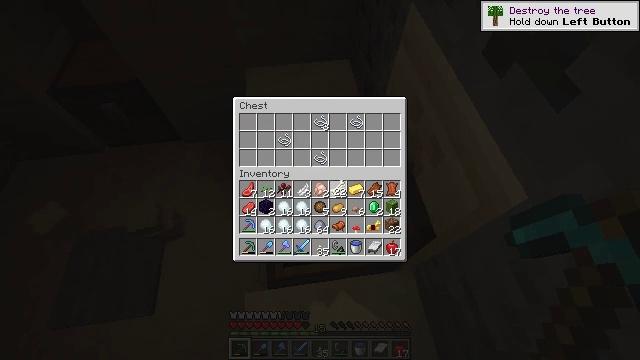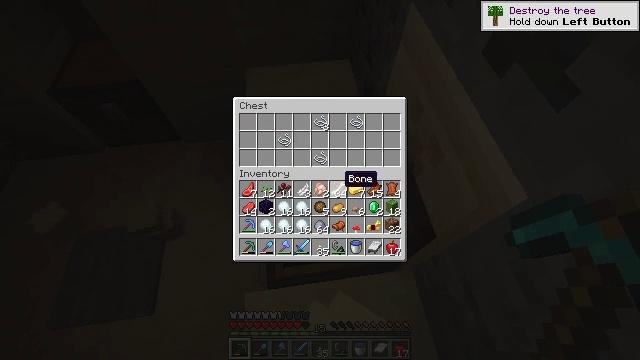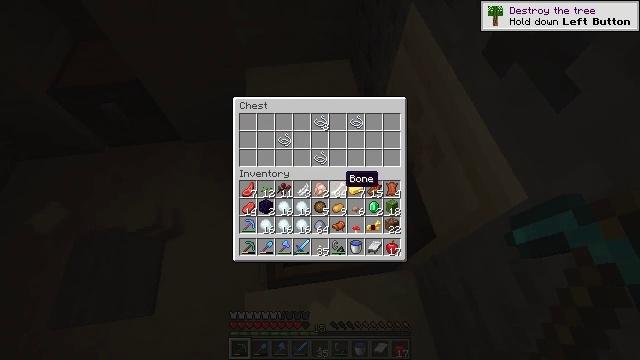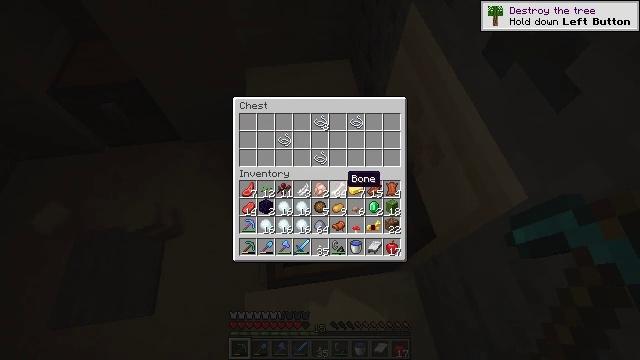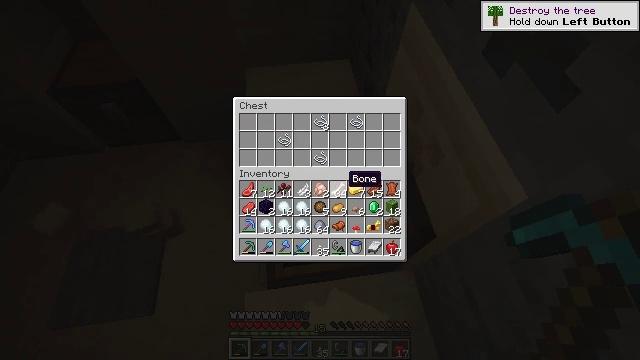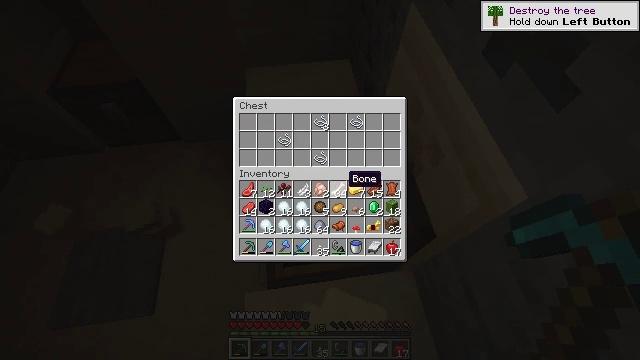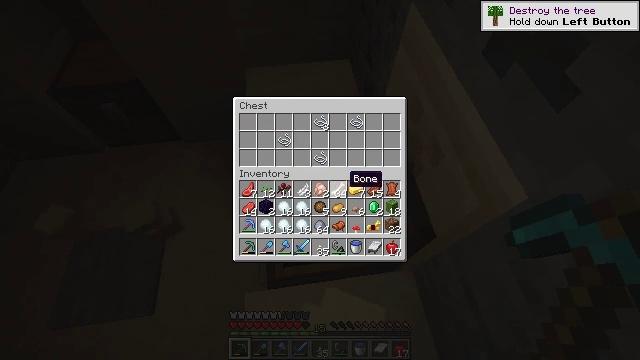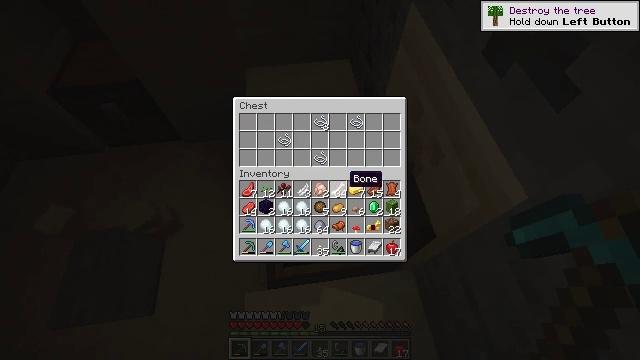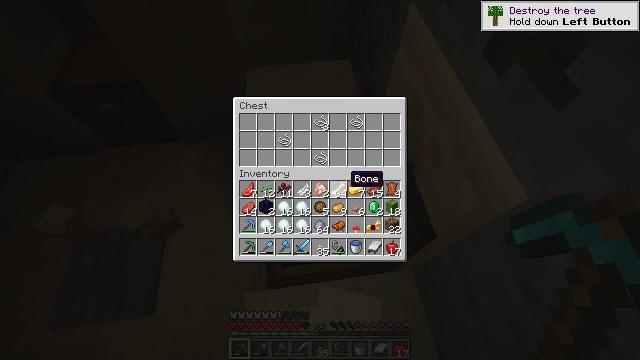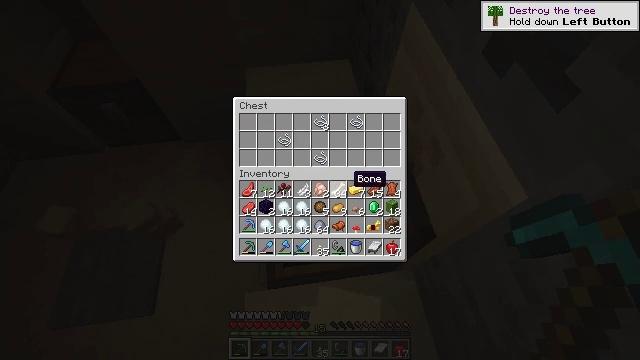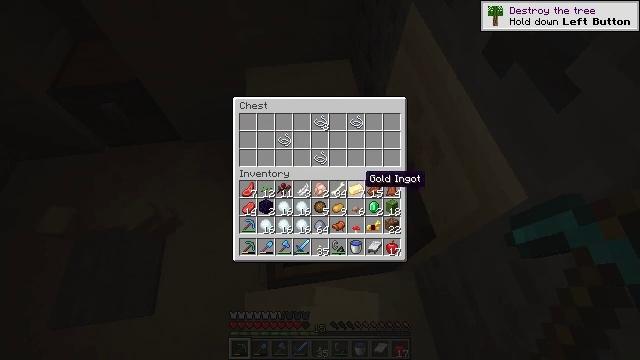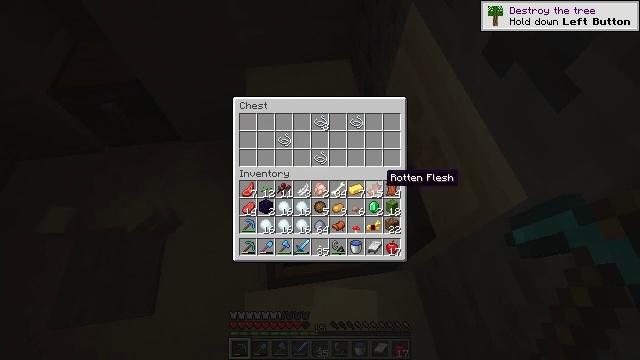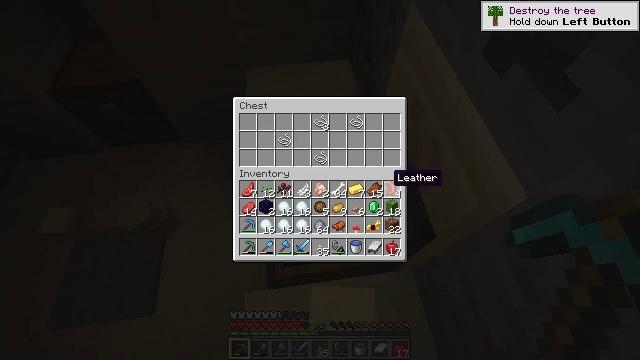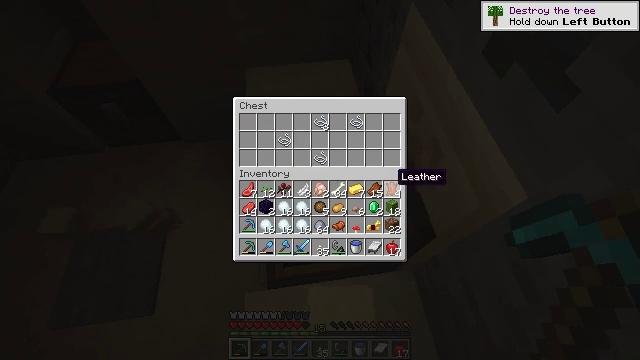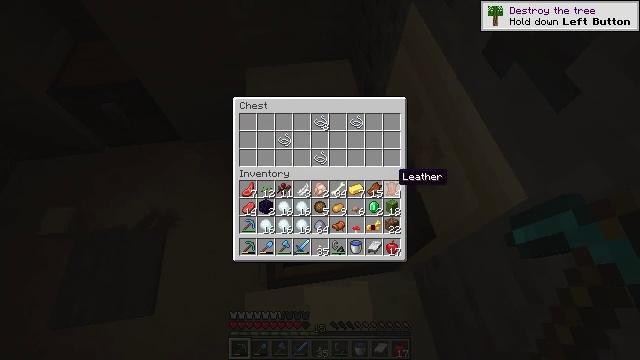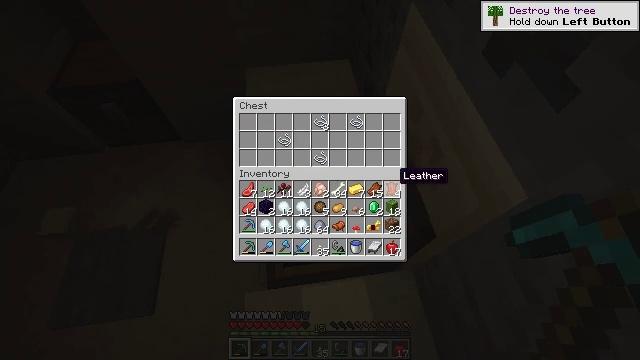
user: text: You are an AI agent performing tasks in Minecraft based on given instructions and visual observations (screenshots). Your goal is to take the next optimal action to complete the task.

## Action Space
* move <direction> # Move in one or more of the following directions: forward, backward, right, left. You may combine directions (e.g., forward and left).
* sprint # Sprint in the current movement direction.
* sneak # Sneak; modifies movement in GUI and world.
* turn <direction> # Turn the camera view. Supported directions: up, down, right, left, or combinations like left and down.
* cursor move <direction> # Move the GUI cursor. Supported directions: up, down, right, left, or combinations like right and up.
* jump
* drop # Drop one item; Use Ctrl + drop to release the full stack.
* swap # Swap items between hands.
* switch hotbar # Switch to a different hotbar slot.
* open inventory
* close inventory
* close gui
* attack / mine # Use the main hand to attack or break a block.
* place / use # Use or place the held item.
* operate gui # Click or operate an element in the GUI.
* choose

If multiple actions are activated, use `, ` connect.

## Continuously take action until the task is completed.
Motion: motion action
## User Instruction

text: Break the cut sandstone block.
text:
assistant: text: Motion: no_op
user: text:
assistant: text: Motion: no_op
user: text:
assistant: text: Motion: no_op
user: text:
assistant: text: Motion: no_op
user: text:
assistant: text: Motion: no_op
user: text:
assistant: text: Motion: no_op
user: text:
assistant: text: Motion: no_op
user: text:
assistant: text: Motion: no_op
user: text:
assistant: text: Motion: no_op
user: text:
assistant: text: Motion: cursor move right
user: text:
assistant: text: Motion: cursor move right
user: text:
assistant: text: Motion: cursor move right
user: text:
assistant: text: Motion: no_op
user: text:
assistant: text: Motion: no_op
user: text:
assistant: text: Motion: no_op
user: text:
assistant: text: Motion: no_op
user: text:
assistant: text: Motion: no_op
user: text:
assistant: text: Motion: no_op
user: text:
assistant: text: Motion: no_op
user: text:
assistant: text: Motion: cursor move up
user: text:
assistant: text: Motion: cursor move left and up
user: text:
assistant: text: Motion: cursor move up
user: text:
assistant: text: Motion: cursor move up
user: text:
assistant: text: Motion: cursor move up
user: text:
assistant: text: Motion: no_op
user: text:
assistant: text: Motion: no_op
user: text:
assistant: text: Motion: no_op
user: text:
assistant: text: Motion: no_op
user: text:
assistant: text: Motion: no_op
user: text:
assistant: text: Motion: no_op